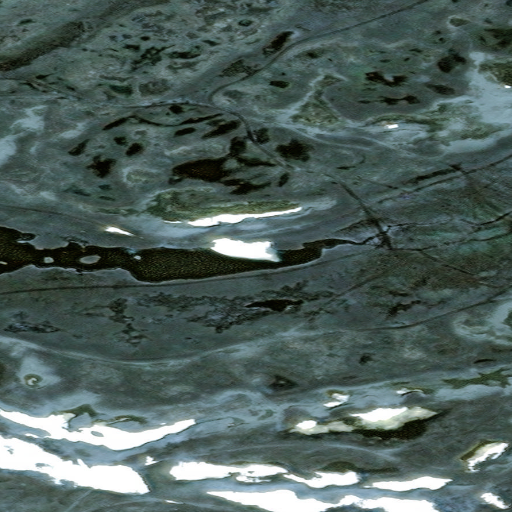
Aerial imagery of cape in Alaska named Nuok Spit containing only unknown